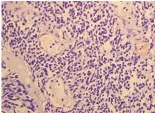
The hematoxylin-eosin (HE) and immunohistochemical pictures.HMB45.
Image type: pathology (h&e)